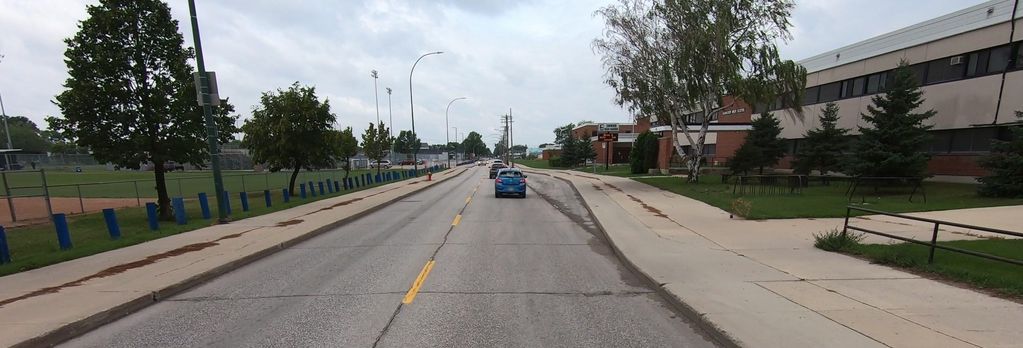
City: winnipeg